Question: I've looked for quite some time now to find a nice math solution for my cannon firing a projectile at a moving target, taking into account the gravity. I've found a solution for determining the angle at which the cannon should be fired, based on the cannon's position, the target's position and the start velocity. The formula is described here: <URL>.

This works perfectly. However, my target is moving, so if I shoot at the target and the projectile takes a few seconds to get to its destination, the target is long gone. The target's x position can be determined from the time. Lets say that: where t is the time in seconds. The y can be described as: .
The problem is, that t depends on the angle at which the cannon is fired.
Therefor my question is: How can I modify the formula as described in the wiki, so that it takes the moving target into account?
Additionally, I might have been looking at the wrong words here or on Google, but I didn't find any solution describing this exact problem.
Thank you in advance for your braintime!
As a reply to your comments. I want to fire it now and the target is in range given the speed. I think that are all constraints that are applicable to this problem.
As a reply to the answer, lets take a look at this example:
The cannon is at {0, 0} and isn't moving.
The start speed is 100 m/s.
The target is at {1000, 0} and is moving with 10 m/s towards the cannon (v = -10 m/s).
What angle should I use to hit the moving target, when I want to fire at t=0 (immediately)?
If I shoot without taking the target's speed into account, I would aim at {1000, 0} and the angle could be calculated using the mentioned formula. But it will miserably miss the target because its moving.
As Beta suggested, I could aim at i.e. {500, 0}, calculate what time it takes for the projectile to arrive at those coords (lets say 5 seconds) and wait until the target is 5 seconds away from {500, 0}, being {550, 0}. But this means that I have to wait 450m or 45 seconds before I can fire my cannon. And I don't want to wait, because the target is killing me in the mean time.
I really hope this gives you enough info to go with. I'd prefer some math solution, but anything that would get me really close to firing "right away" and "right on target" is also much appreciated.
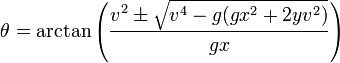
Answer: I suspect finding a formula will be quite difficult. However the error in the iterative scheme below will go down by roughly a factor of v/V (v the target speed, V the projectile speed) each step.
start by taking the time of flight to be zero
Repeat
calculate the distance to the target (using time of flight)
calculate the time of flight from the distance.
Until two successive times of flight are close enough